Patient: sex M, age 71
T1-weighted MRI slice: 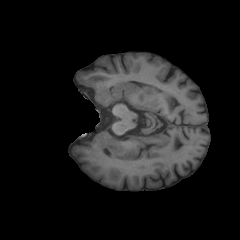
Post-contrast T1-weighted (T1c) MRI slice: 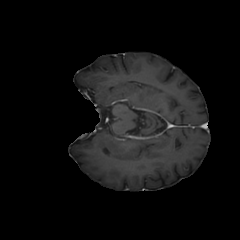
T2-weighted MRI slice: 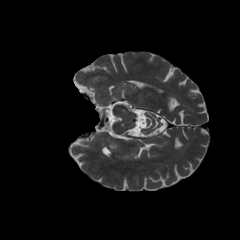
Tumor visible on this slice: no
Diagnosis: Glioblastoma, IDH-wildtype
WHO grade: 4